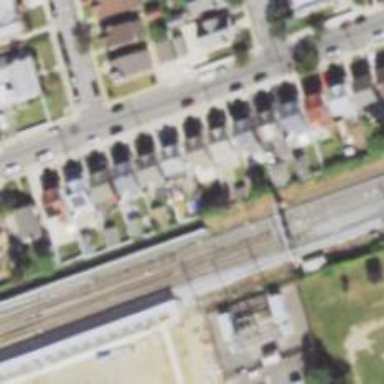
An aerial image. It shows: Electrified rail railway.